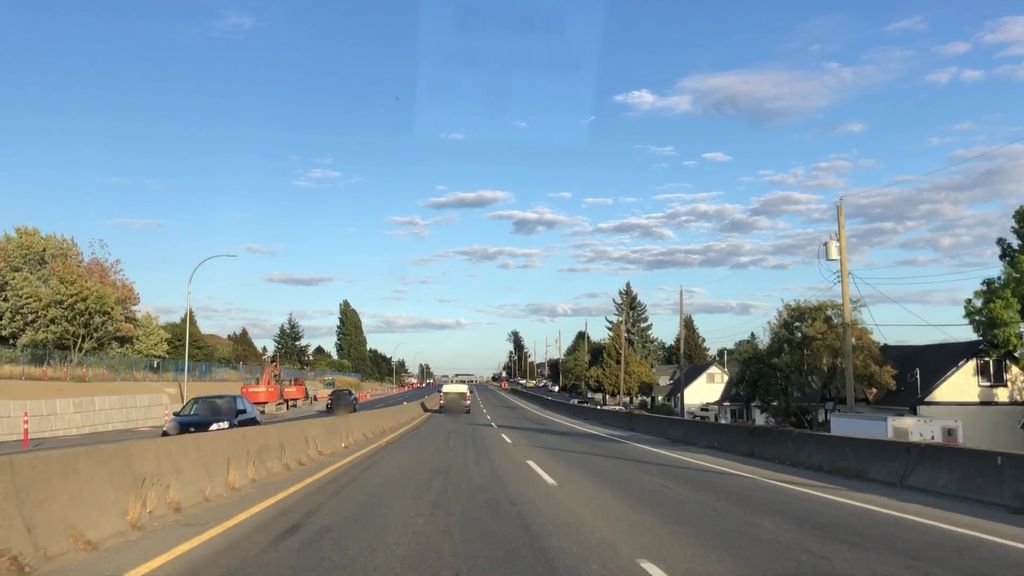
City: victoria